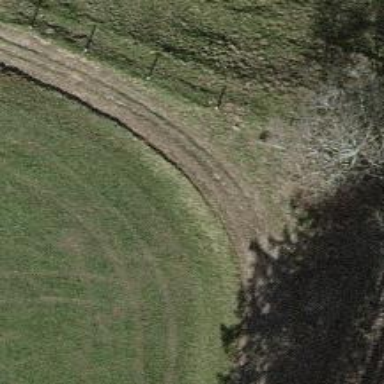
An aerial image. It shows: Grassy path with tracktype grade of 5.